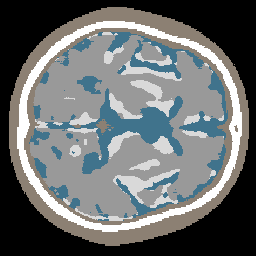
Label: no_lesion